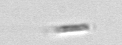
Label: Bacillariophyceae